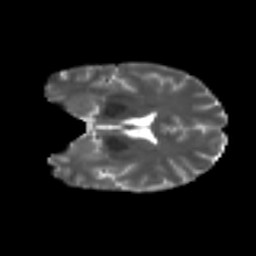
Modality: T2w
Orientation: coronal
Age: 32
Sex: male
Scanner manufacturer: ge
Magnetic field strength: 3 T
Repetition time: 7.8 s
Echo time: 0.0609 s